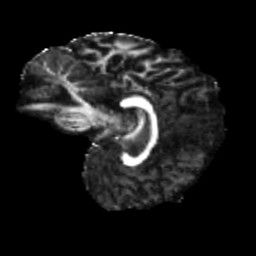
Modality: FA
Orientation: sagittal
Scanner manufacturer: siemens
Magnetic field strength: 3 T
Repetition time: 4 s
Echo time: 0.0594 s